Question: This is a follow up problem to <URL>. The OP asked for a way to arrange parts of a plot in specific distances. I think teunbrand gave a very good answer.
My own suggestion (extract the legend with cowplot, and stitch them to a plot in desired proportions) is not fully satisfactory, because it worked only "by chance" in the given example - the legend labels were long enough to center the legend grob into the viewport for the third plot.
Having shorter labels reveals the problem - when adding a grob, patchwork centres this grob, basically padding equally to all sides.
My question is, do you know of a way to control this padding behaviour?
Cowplot (or any other ggplot combining package for that sake) also very welcome.
'''
library(tidyverse)
library(patchwork)
data <- midwest %>%
head(5) %>%
select(2,23:25) %>%
pivot_longer(cols=2:4,names_to="Variable", values_to="Percent") %>%
mutate(Variable=factor(Variable,
levels=c("percbelowpoverty","percchildbelowpovert","percadultpoverty"),
labels = paste0("perc", 1:3)))
p1 <-
ggplot(data=data, mapping=aes(x=county, y=Percent, fill=Variable)) +
geom_col() +
scale_fill_manual(values = c("#CF232B","#942192","#000000")) +
theme(legend.background = element_rect(fill = "grey50"))
p_legend <- cowplot::get_legend(p1)
p_main <- p1 <-
ggplot(data=data, mapping=aes(x=county, y=Percent, fill=Variable)) +
geom_col(show.legend = FALSE) +
scale_fill_manual(values = c("#CF232B","#942192","#000000"))
p_main + plot_spacer() + p_legend +
plot_layout(widths = c(12.5, 1.5, 4)) &
theme(plot.margin = margin(),
plot.background = element_rect(colour = "black"))
'''

<URL>
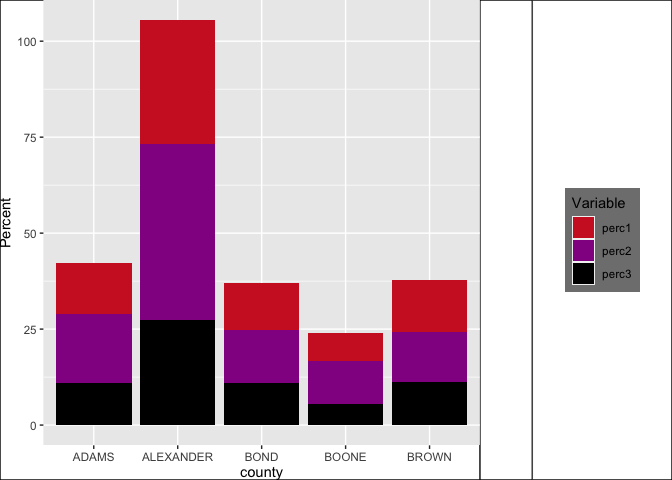
Answer: As far as I get it the issue is not on 'patchwork's side. Having a look at the layout of the legend's 'gtable' we see that it is made up of 5 rows and 5 columns and that the legend is to be placed in the cell in the center:
'''
p_legend <- cowplot::get_legend(p1)
p_legend
#> TableGrob (5 x 5) "guide-box": 2 grobs
#> z cells name
#> 99_a788e923bf245af3853cee162f5f8bc9 1 (3-3,3-3) guides
#> 0 (2-4,2-4) legend.box.background
#> grob
#> 99_a788e923bf245af3853cee162f5f8bc9 gtable[layout]
#> zeroGrob[NULL]
gtable::gtable_show_layout(p_legend)
'''

Hence, when adding the legend 'patchwork' centers is as demanded by the 'gtable' layout.
One option to control the positioning or the padding of the legend would be to squash the first column via 'cowplot::gtable_squash_cols' and if desired add some padding by adding a new column with the desired amount of padding via 'gtable::gtable_add_cols':
'''
# Squash first column
p_legend <- cowplot::gtable_squash_cols(p_legend, 1)
# Add some padding by adding a new col
p_legend <- gtable::gtable_add_cols(p_legend, unit(.1, "cm"), pos = 1)
p_main <- p1 <-
ggplot(data=data, mapping=aes(x=county, y=Percent, fill=Variable)) +
geom_col(show.legend = FALSE) +
scale_fill_manual(values = c("#CF232B","#942192","#000000"))
p_main + plot_spacer() + p_legend +
plot_layout(widths = c(12.5, 1.5, 4)) &
theme(plot.margin = margin(),
plot.background = element_rect(colour = "black"))
'''